Interaction volume radius: 5 \u00c5
Interaction volume height: 20 \u00c5
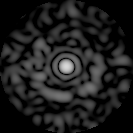
Disorder parameter: 0.8784